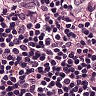
Metastatic tissue present: yes